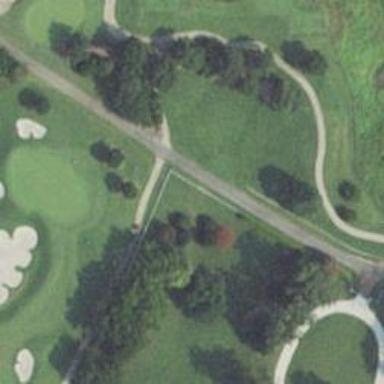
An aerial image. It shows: Path designated for golf carts.